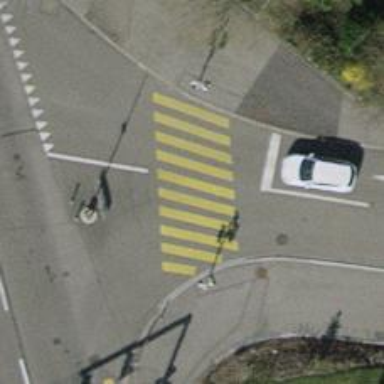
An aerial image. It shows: Zebra crossing with traffic signals on the road.